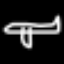
Label: airplane